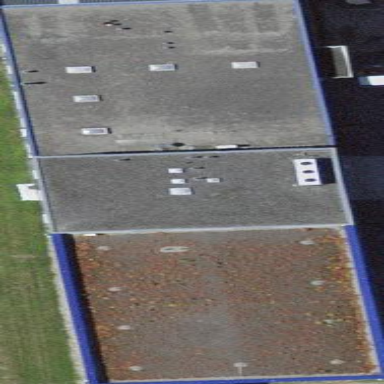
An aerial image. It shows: Industrial building.